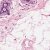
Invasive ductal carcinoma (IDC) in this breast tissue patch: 0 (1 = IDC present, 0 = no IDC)